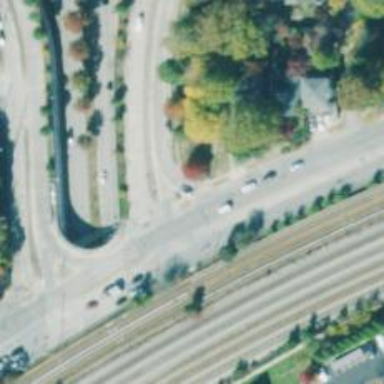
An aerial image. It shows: Trunk link highway.